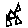
Label: triangle